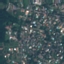
Land use / land cover class: Residential